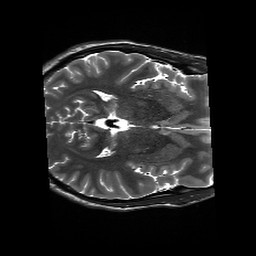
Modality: T2w
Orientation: axial
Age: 27
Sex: male